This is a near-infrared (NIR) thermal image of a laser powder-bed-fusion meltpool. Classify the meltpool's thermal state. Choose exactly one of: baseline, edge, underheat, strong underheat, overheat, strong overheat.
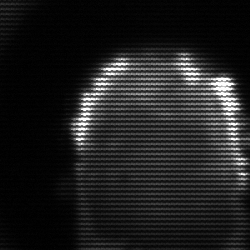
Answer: baseline